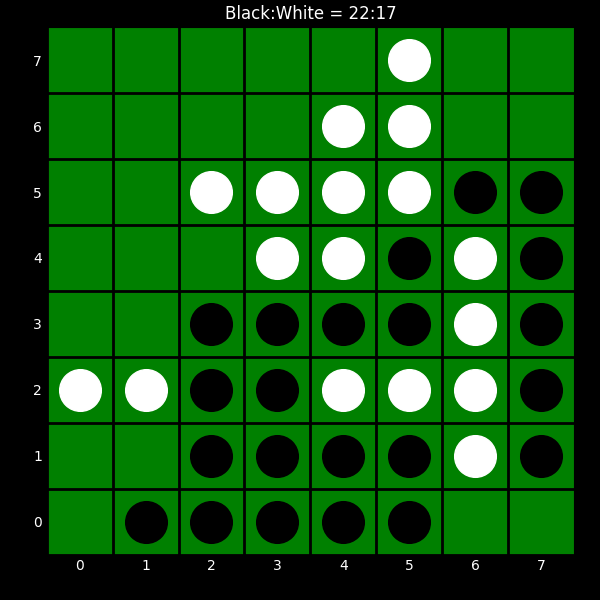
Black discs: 22
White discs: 17